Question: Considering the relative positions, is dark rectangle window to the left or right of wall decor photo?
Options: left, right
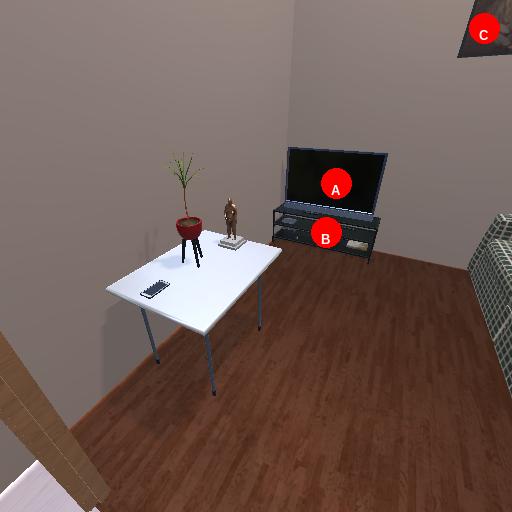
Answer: left